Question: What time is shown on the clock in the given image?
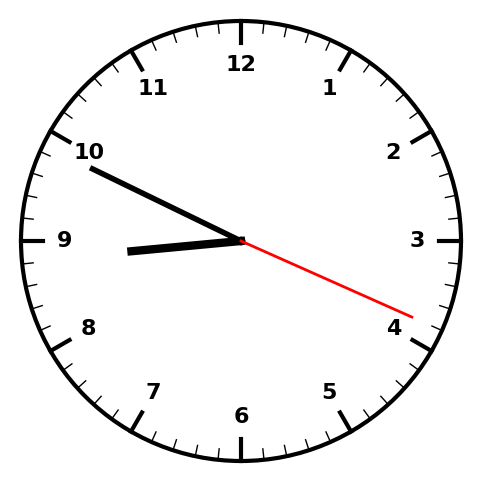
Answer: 08:49:19